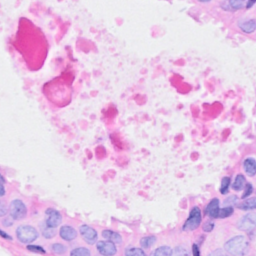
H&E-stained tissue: Breast